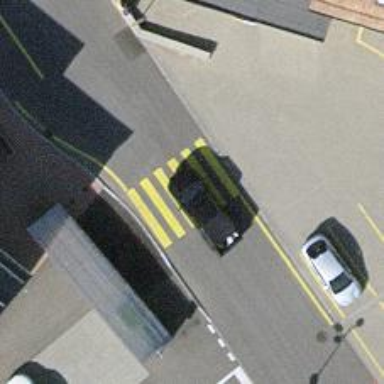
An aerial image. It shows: Marked road crossing.